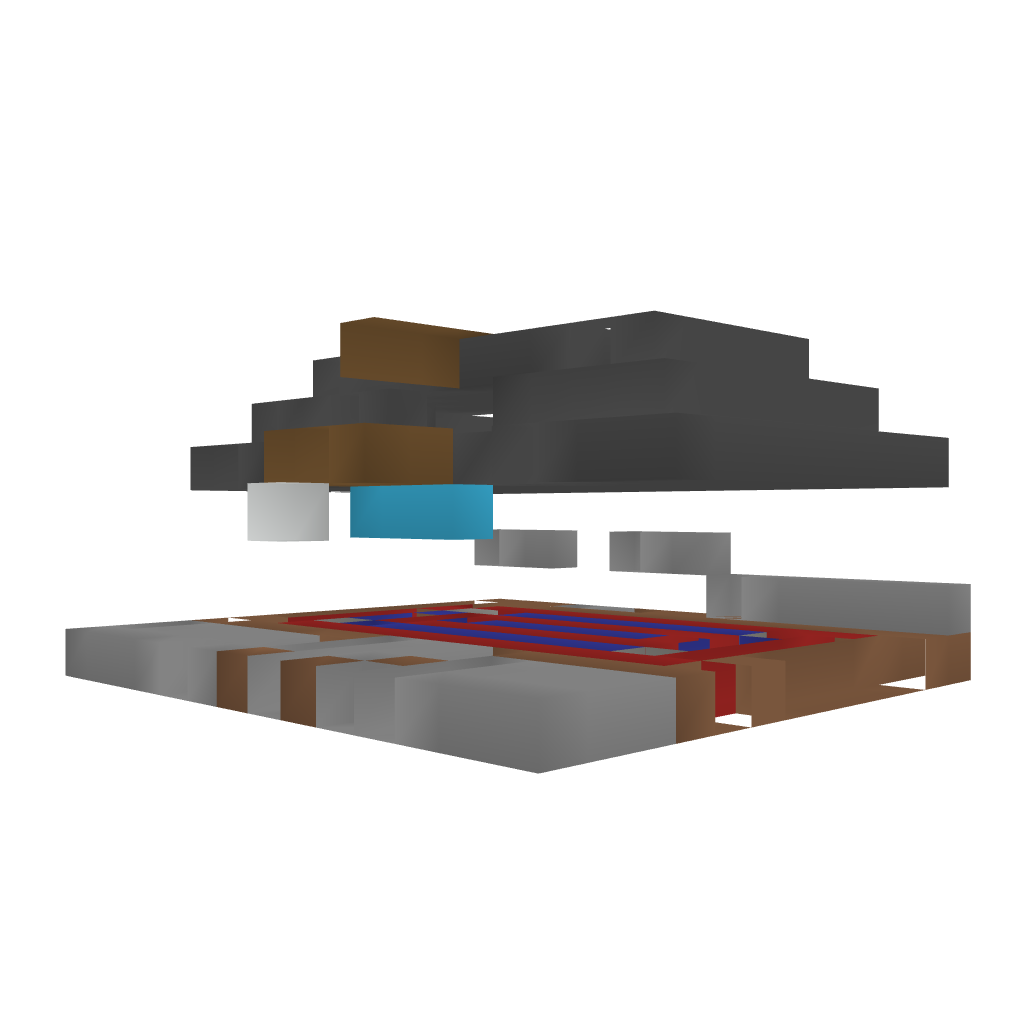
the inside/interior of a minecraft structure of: Kleine Hütte